Question:
What are the branches at the end of this function. How could I cover them?
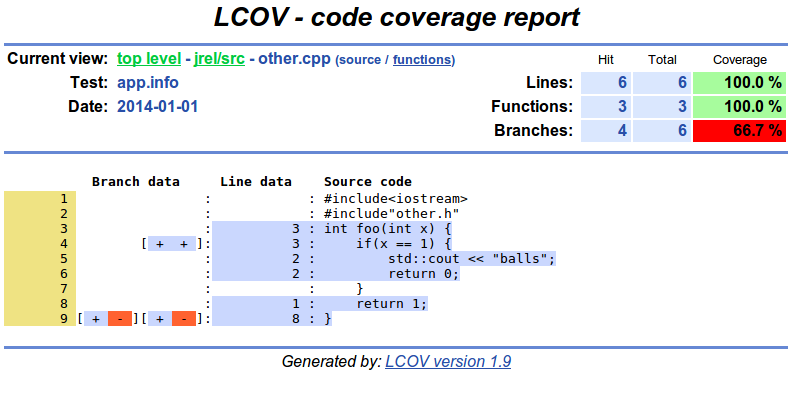
Answer: Your coverage shows that the function 'foo' has been entered three times, however the counter near the end of the scope shows that the code was executed eight times, including branches that you enquire about.
Now you must consider that the compiler puts the header file in the translation unit and that gcov doesn't see your code exactly as it is, but rather as a control flow graph of assembly instruction with branching as the edges of the graph.
Thus the "end of 'foo' scope" in the lcov html output is not really the end of the 'foo' method scope but rather everything that's included after 'foo' as well in the entire translation unit, including the destruction of global variables that have been declared in the header file.
The header itself hasn't been included in the question, but even the most basic '__static_initialization_and_destruction' assembly that gcc generates has a number of branches included.
Note that you may have included global variables or you may have not - gcc still might generate this code for every translation unit.
---
Look at the underlying output of gcov:
'''
function _Z3fooi called 1 returned 100% blocks executed 50%
1: 4:int foo(int x) {
1: 5: if (x==1) {
branch 0 taken 0% (fallthrough)
branch 1 taken 100%
#####: 6: std::cout << "foo" << std::endl;
call 0 never executed
call 1 never executed
#####: 7: return 0;
-: 8: }
1: 9: return 1;
function _GLOBAL__sub_D__Z3fooi called 1 returned 100% blocks executed 100%
function _GLOBAL__sub_I__Z3fooi called 1 returned 100% blocks executed 100%
function _Z41__static_initialization_and_destruction_0ii called 2 returned 100% blocks executed 100%
6: 10:}
call 0 returned 100%
call 1 returned 100%
branch 2 taken 50% (fallthrough)
branch 3 taken 50%
branch 4 taken 100% (fallthrough)
branch 5 taken 0%
-: 11:
'''
And look at the generated assembly, trimmed to clarify the point:
'''
...
ret
.seh_endproc
.def _Z41__static_initialization_and_destruction_0ii; .scl 3; .type 32; .endef
.seh_proc _Z41__static_initialization_and_destruction_0ii
_Z41__static_initialization_and_destruction_0ii:
.LFB978:
...
mov QWORD PTR __gcov0._Z41__static_initialization_and_destruction_0ii[rip], rax
cmp DWORD PTR 16[rbp], 1
jne .L5 <-- BRANCH
mov rax, QWORD PTR __gcov0._Z41__static_initialization_and_destruction_0ii[rip+8]
add rax, 1
mov QWORD PTR __gcov0._Z41__static_initialization_and_destruction_0ii[rip+8], rax
cmp DWORD PTR 24[rbp], 65535
jne .L5 <-- BRANCH
...
.L5:
cmp DWORD PTR 16[rbp], 0
je .L6 <-- BRANCH
'''